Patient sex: M
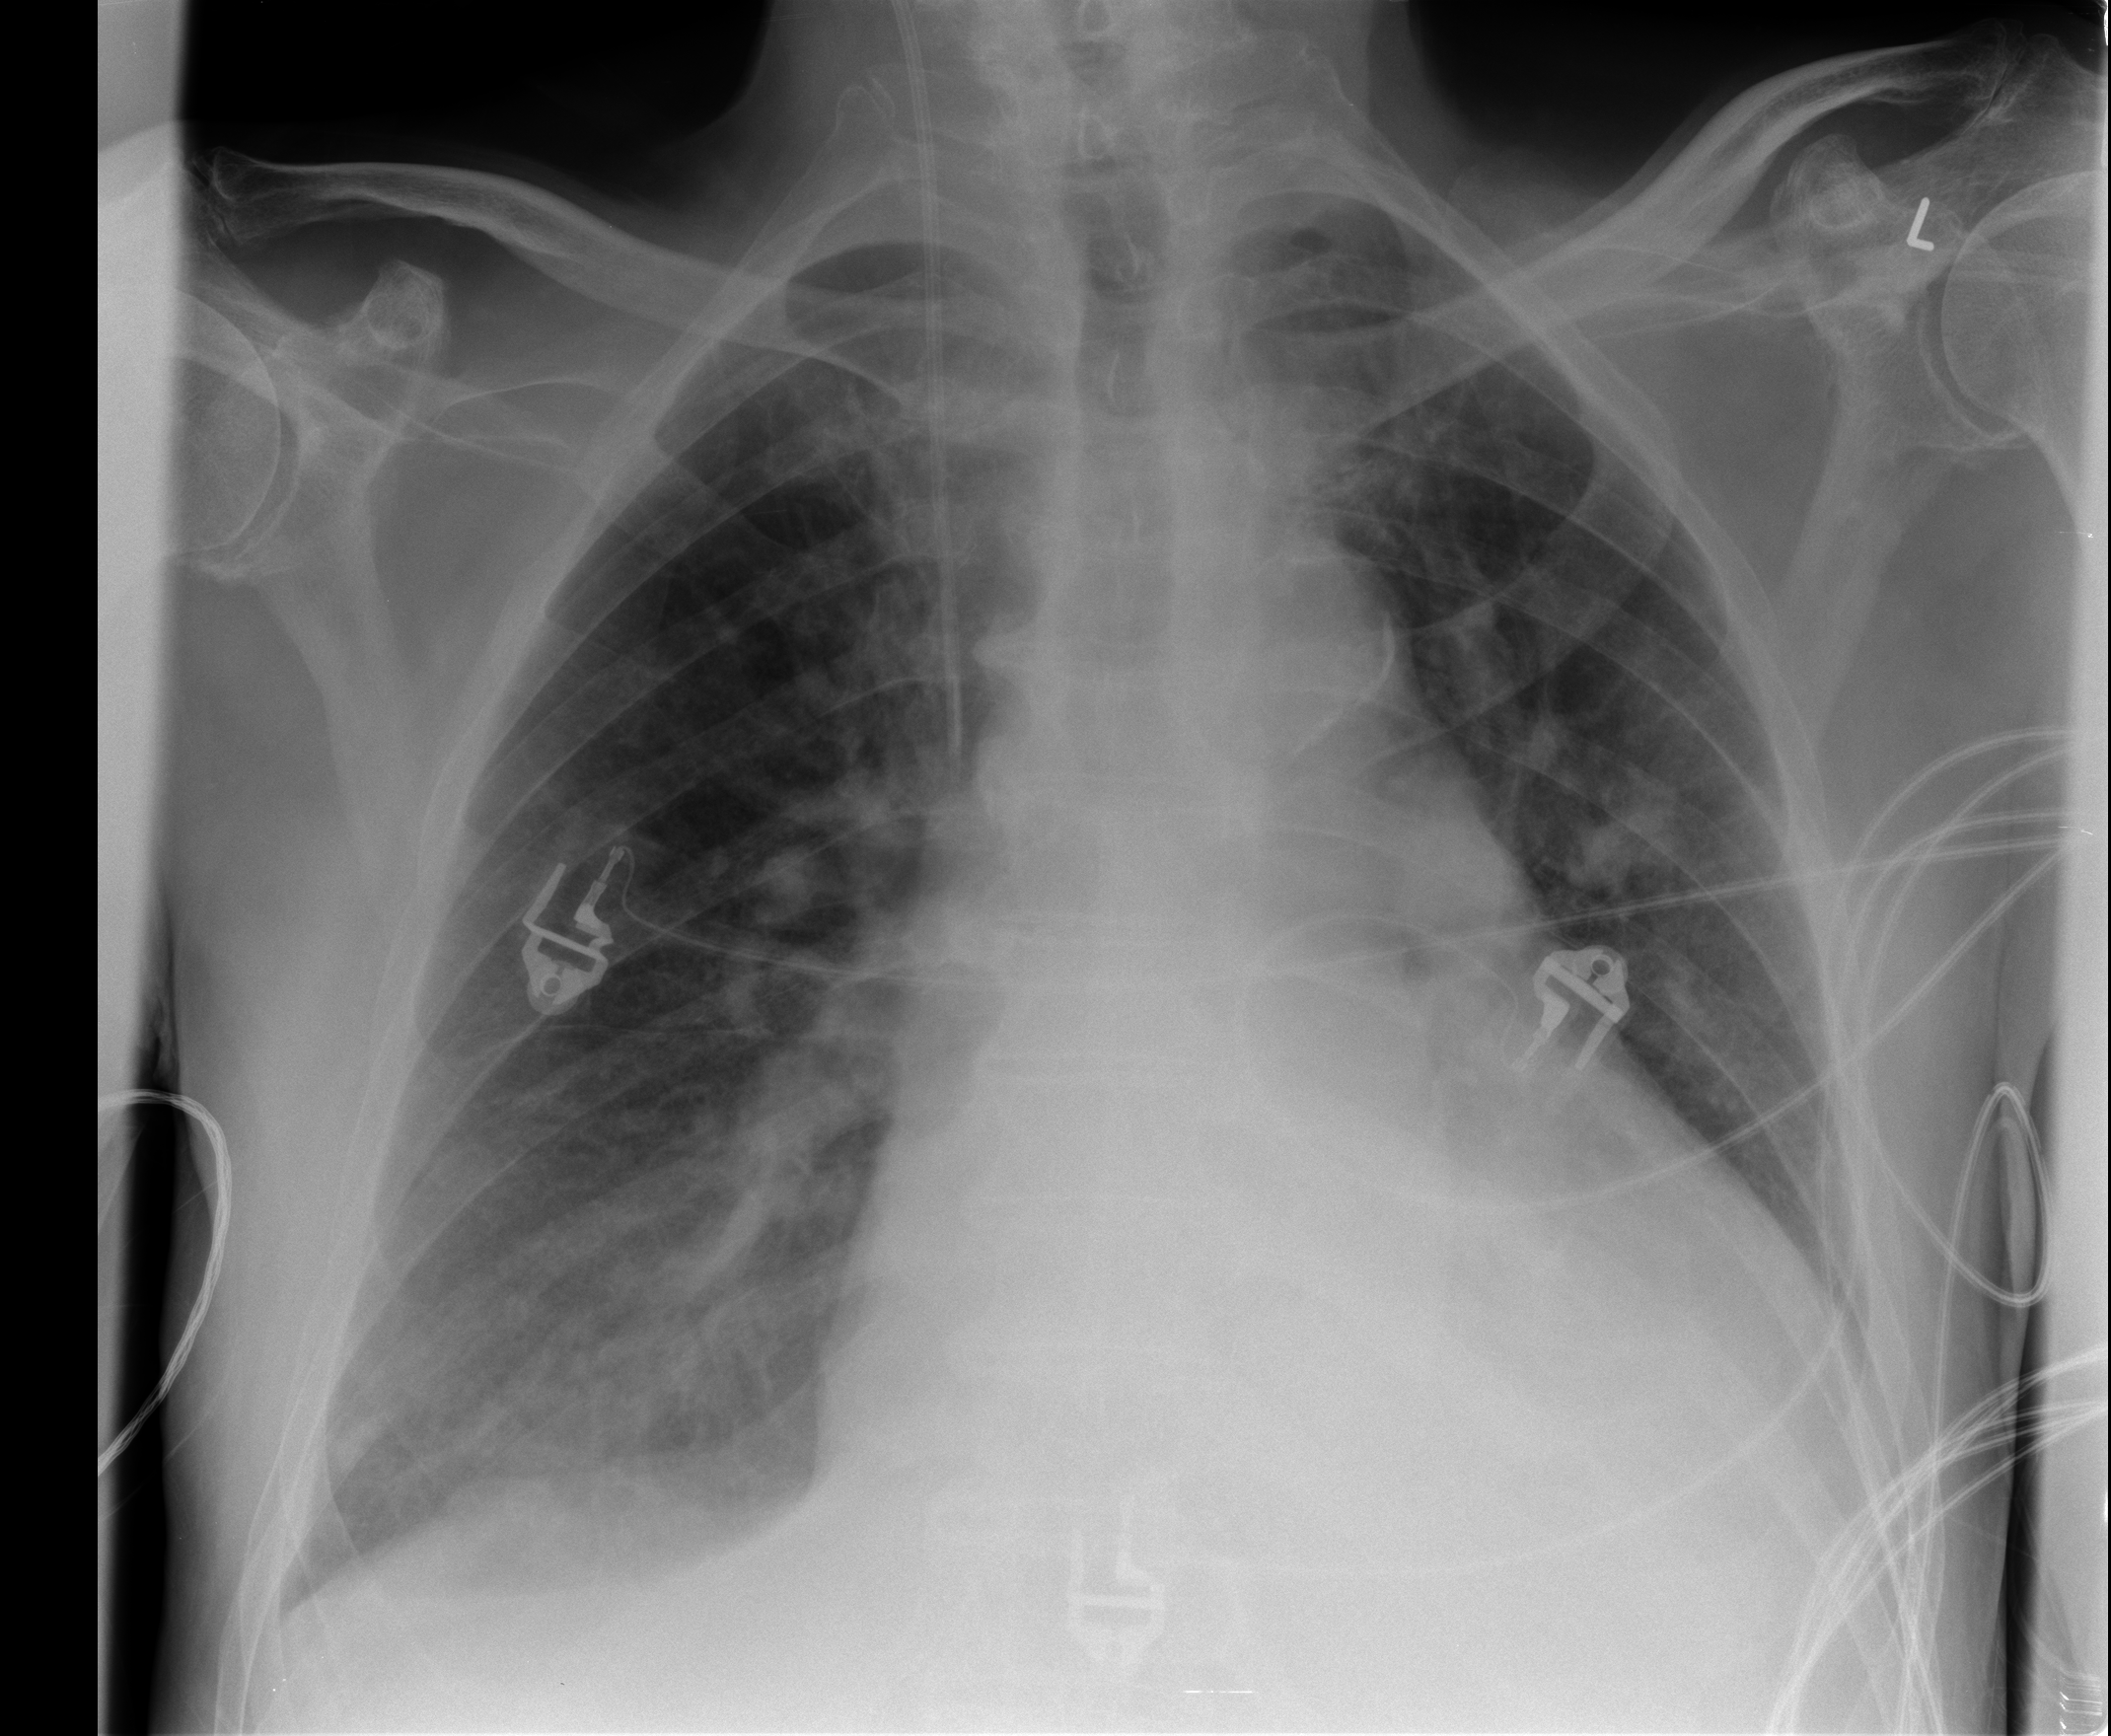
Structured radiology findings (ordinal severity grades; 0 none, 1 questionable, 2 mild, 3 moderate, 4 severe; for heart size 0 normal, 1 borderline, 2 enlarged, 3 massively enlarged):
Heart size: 2
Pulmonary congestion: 2
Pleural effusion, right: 0
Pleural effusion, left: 0
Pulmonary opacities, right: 0
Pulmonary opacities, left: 0
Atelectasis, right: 2
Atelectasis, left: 1